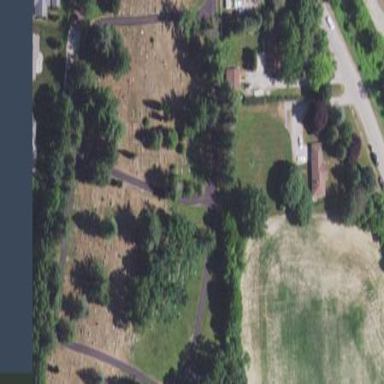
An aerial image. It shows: Cemetery.